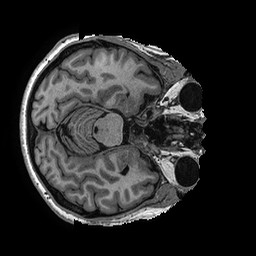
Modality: T1w
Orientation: axial
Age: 63
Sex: female
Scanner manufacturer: ge
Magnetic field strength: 3 T
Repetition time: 0.007208 s
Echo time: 0.003076 s